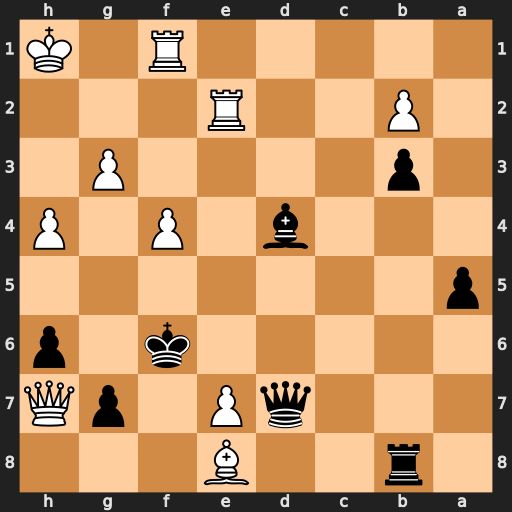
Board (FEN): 1r2B3/3qP1pQ/5k1p/p7/3b1P1P/1p4P1/1P2R3/5R1K
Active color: b
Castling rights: -
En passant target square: -
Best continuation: Qh3+ Rh2 Qxf1#